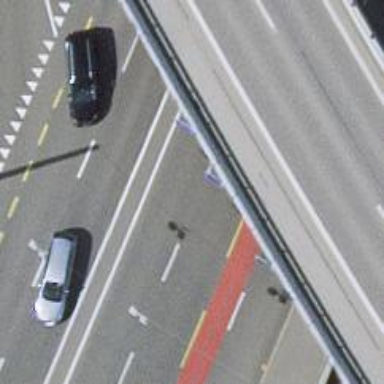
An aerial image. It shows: Primary highway with asphalt surface and designated cycle lane.